Field crop: maize
Growth stage: 2
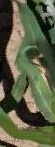
Species: maize